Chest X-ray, PA view. Patient: 61 years old, sex M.
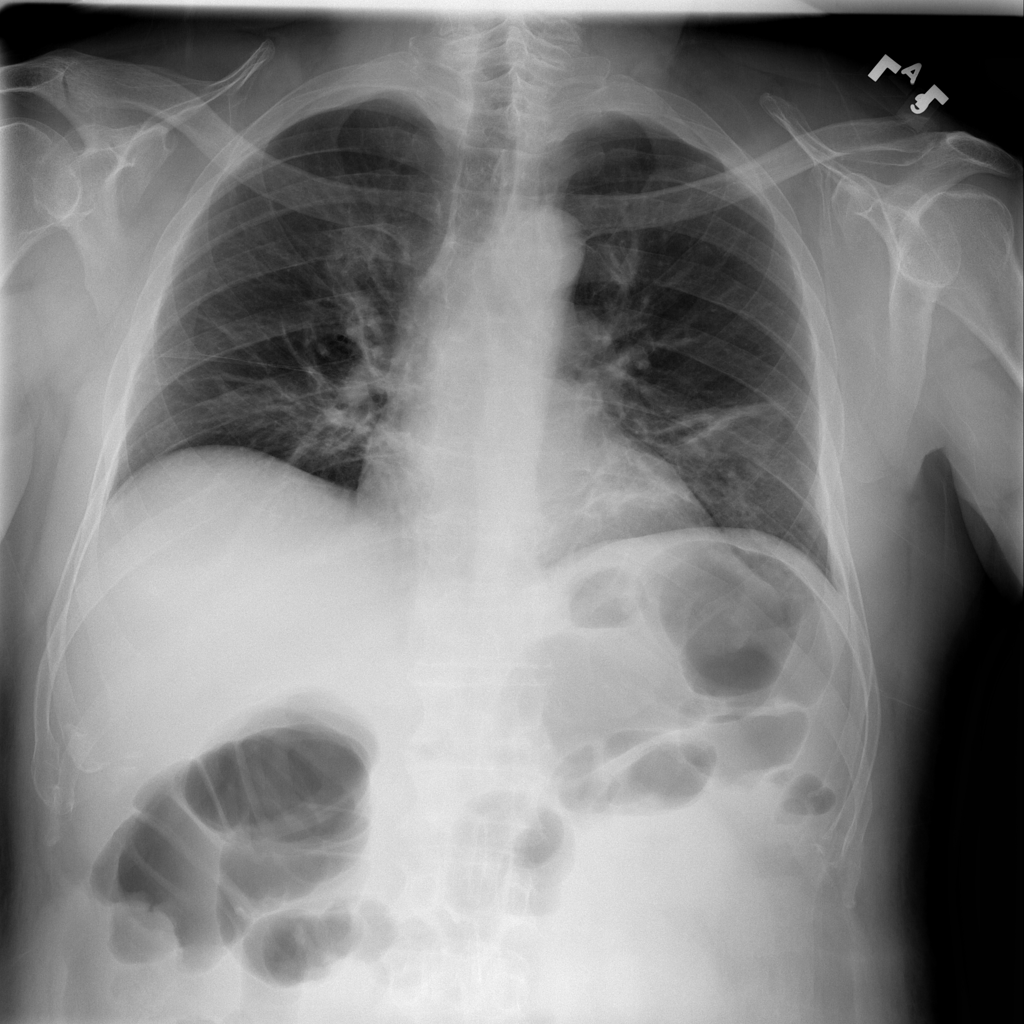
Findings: Atelectasis